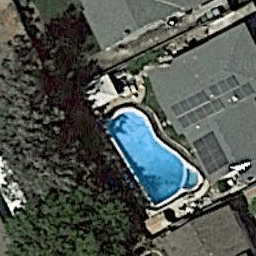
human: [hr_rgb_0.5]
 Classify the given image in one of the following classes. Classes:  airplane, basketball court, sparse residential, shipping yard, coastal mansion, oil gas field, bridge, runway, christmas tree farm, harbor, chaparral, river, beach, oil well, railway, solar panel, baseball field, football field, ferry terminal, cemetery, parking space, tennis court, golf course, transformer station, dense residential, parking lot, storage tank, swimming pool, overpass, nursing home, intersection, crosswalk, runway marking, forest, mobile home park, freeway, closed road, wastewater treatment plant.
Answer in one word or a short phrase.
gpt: swimming pool